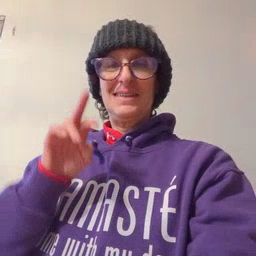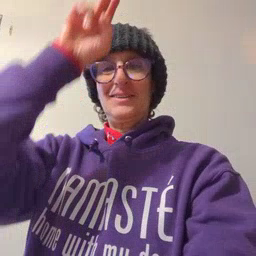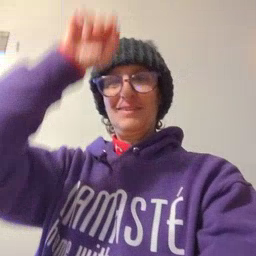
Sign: stairs